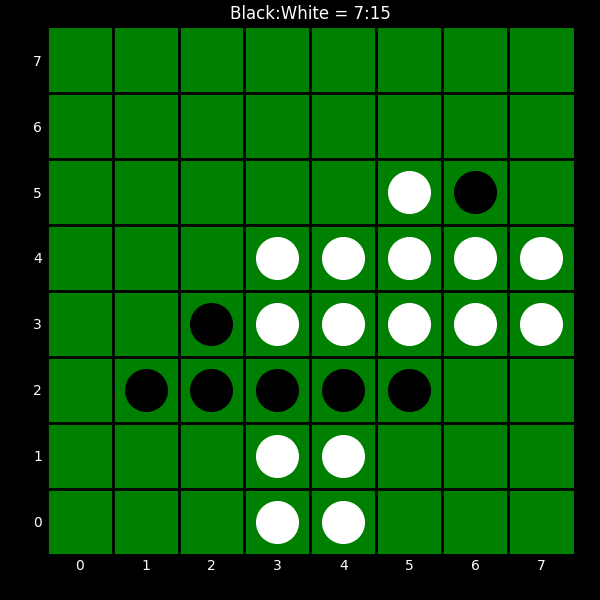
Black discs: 7
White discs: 15